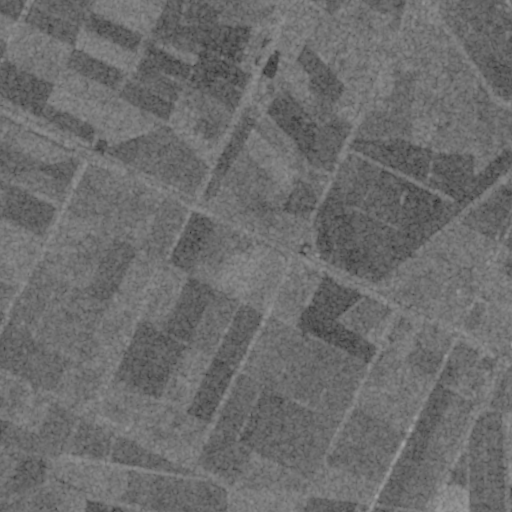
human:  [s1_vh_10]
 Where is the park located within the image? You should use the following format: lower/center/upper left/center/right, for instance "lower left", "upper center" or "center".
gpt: The park is located in the upper right of the image.
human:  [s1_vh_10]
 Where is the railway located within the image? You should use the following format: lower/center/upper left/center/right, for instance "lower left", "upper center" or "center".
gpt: The railway is located in the right of the image.
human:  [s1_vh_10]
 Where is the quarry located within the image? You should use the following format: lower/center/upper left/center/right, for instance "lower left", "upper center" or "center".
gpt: There is no quarry in the image.

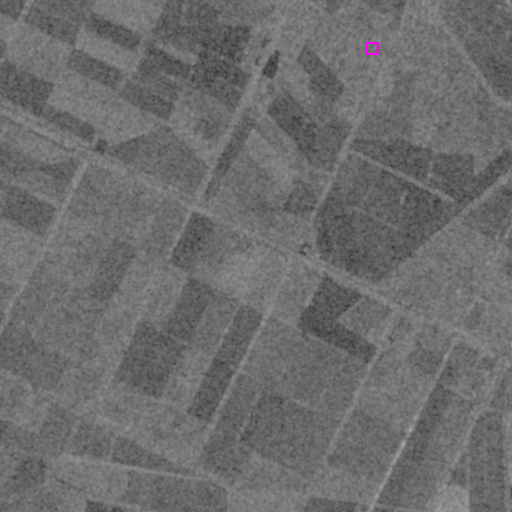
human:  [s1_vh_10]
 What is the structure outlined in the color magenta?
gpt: The structure outlined in magenta is a park.
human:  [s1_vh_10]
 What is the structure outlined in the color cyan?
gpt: There is no cyan outline.